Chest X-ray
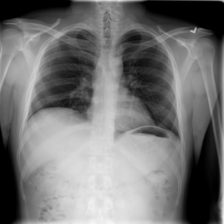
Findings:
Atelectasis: negative
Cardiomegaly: negative
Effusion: negative
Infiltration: negative
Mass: negative
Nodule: negative
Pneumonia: negative
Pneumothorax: negative
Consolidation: negative
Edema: negative
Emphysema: negative
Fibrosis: negative
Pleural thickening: negative
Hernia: negative